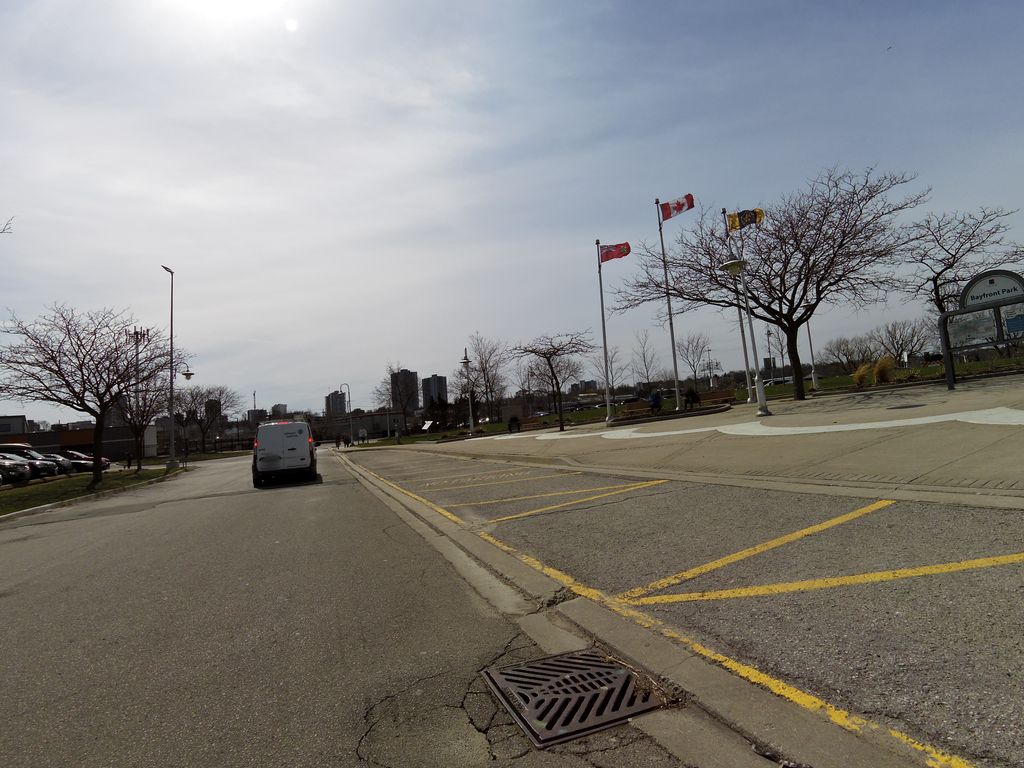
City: hamilton